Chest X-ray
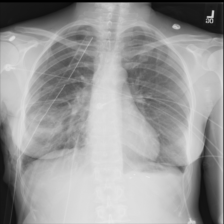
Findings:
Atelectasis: negative
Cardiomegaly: negative
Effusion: positive
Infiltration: positive
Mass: negative
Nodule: negative
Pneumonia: negative
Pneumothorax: positive
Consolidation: negative
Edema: negative
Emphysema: positive
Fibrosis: negative
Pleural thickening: negative
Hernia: negative